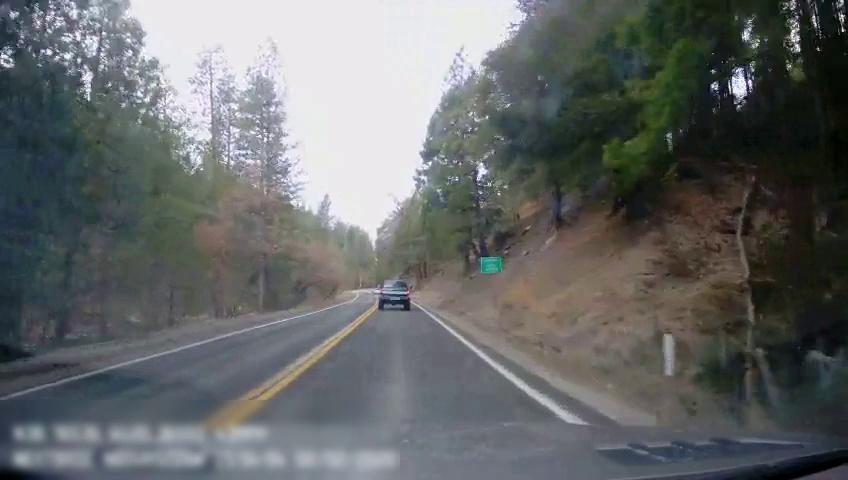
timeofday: Day
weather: Sunny
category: Drivable Space
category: Vehicles | Truck
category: Lanes | Current Lane
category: Lanes | Current Lane
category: Lanes | Alternate Lane
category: Traffic | Signs